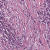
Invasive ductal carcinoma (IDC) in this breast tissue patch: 1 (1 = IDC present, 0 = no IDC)